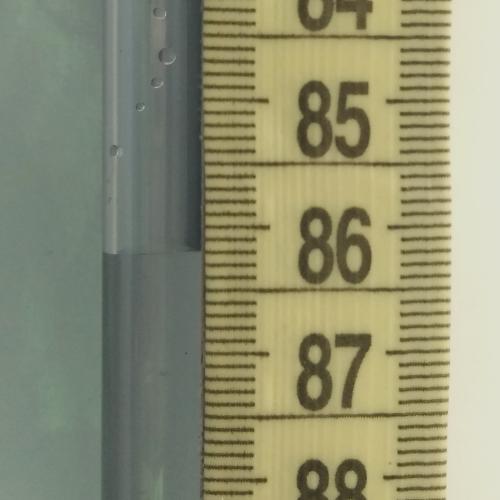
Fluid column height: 86.2 cm